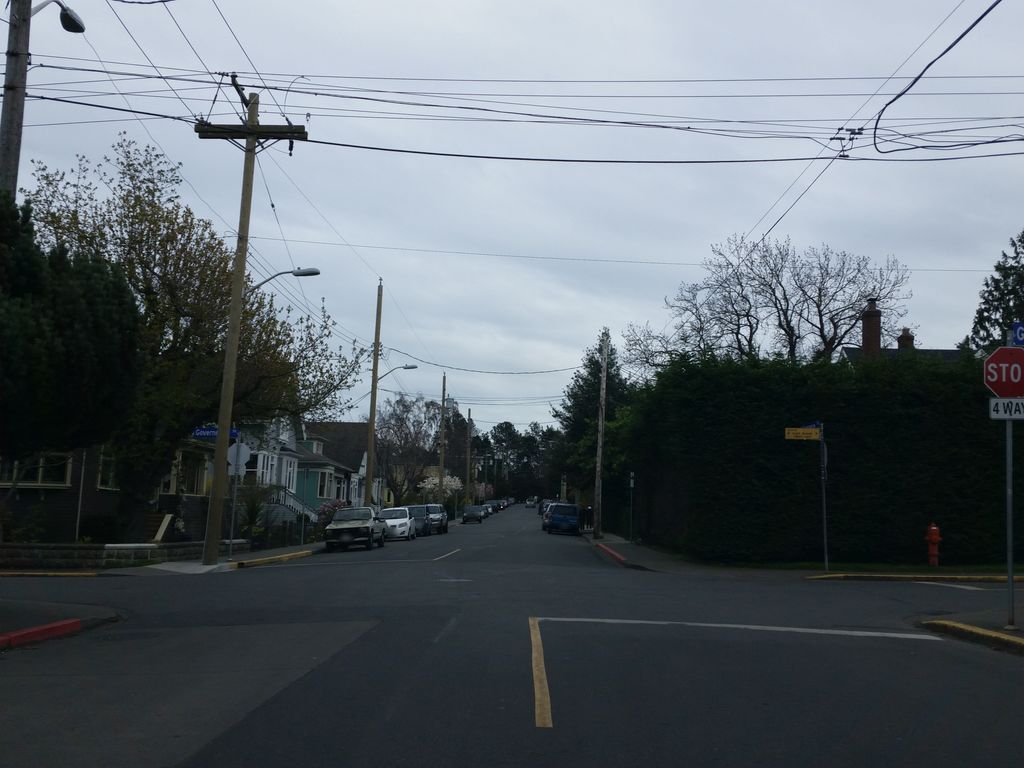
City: victoria